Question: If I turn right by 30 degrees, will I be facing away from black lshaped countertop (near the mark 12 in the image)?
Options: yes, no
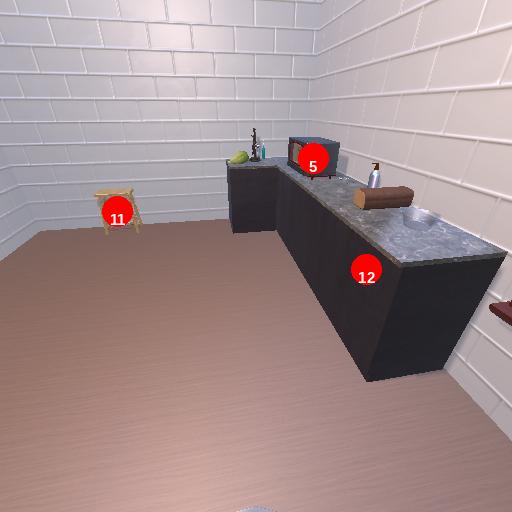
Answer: yes